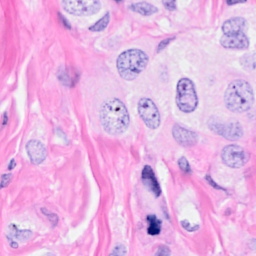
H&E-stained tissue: Breast